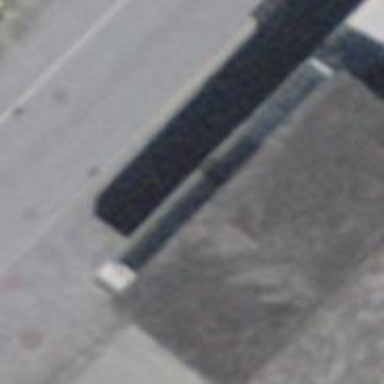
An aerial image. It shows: Fuel station.